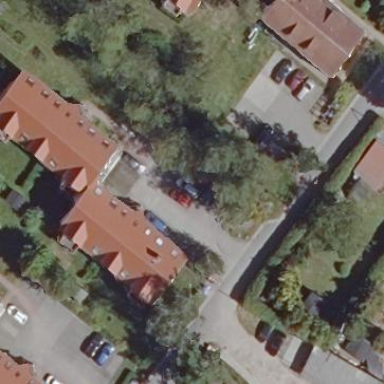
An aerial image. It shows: View of apartment building.